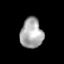
Tissue: skin
Cell type: Epithelial cells
Senescence score: 0.2815
Nuclear area (px): 661
Mean DAPI intensity: 167.773